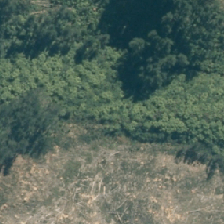
Land cover: low_producing_grassland